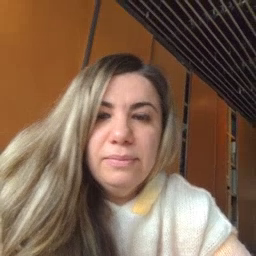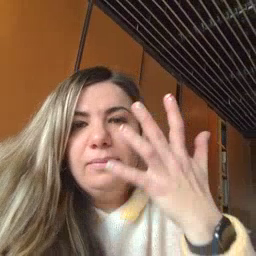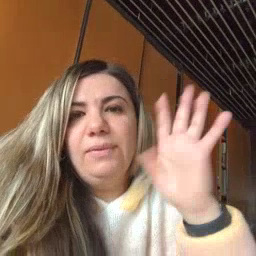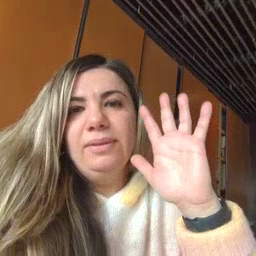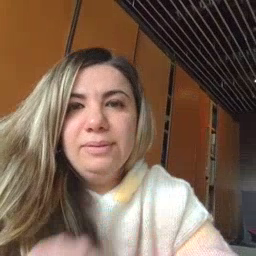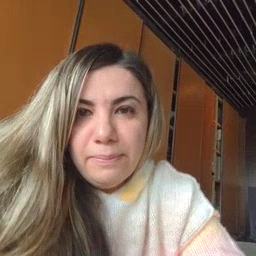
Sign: finish